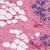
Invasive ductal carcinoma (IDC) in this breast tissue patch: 0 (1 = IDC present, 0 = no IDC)